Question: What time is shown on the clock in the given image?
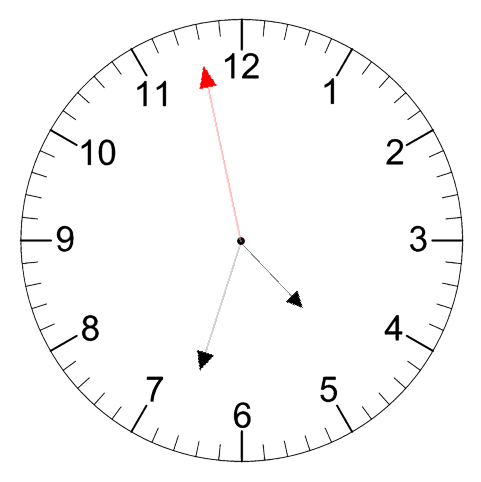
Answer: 04:32:58